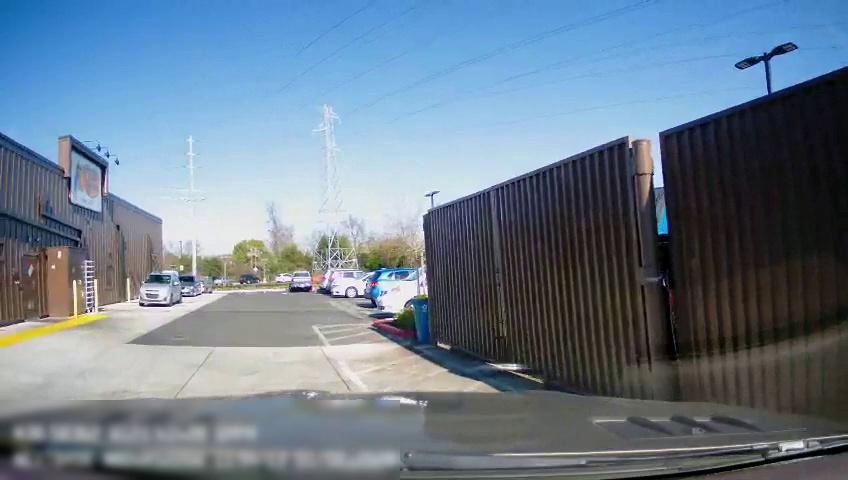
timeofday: Day
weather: Sunny
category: Drivable Space
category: Vehicles | Van
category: Vehicles | Car
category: Vehicles | Car
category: Vehicles | Car
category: Vehicles | SUV
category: Vehicles | Truck
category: Vehicles | Car
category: Vehicles | SUV
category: Vehicles | Car
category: Vehicles | Car
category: Vehicles | Car